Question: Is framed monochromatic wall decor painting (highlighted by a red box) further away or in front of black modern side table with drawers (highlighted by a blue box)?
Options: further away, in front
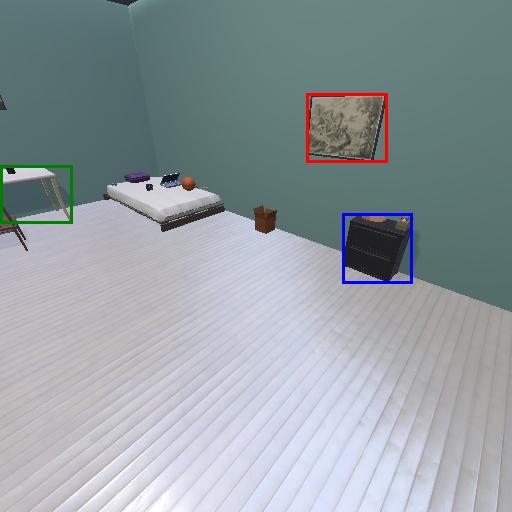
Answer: further away